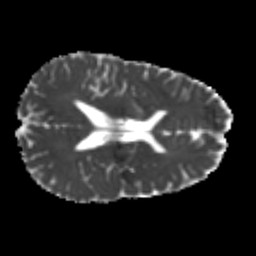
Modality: MD
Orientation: axial
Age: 24
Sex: male
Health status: healthy
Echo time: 0.074 s